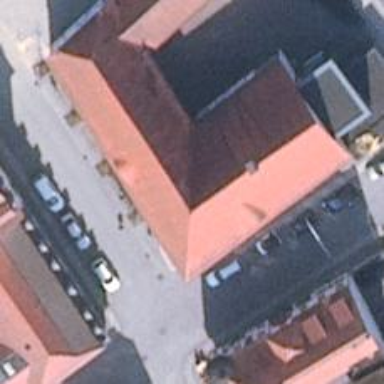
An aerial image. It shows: View of roof with edges.